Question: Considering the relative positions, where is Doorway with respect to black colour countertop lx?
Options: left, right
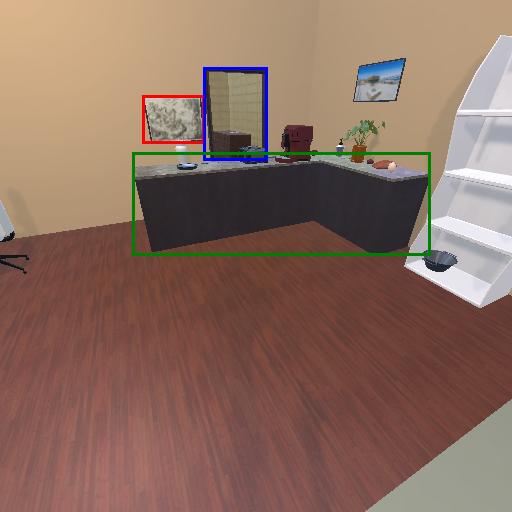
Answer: left